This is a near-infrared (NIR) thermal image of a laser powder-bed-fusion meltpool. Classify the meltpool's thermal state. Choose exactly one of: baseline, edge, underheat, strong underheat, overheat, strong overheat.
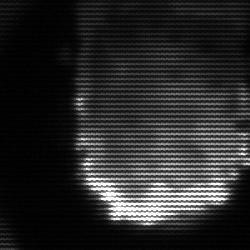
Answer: baseline